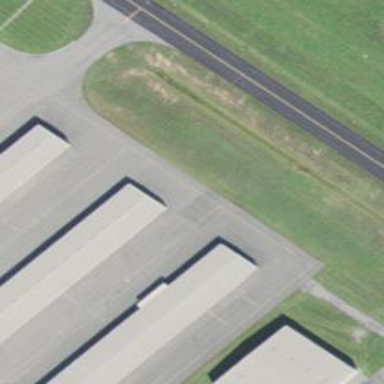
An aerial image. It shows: View of taxiway at the airport.